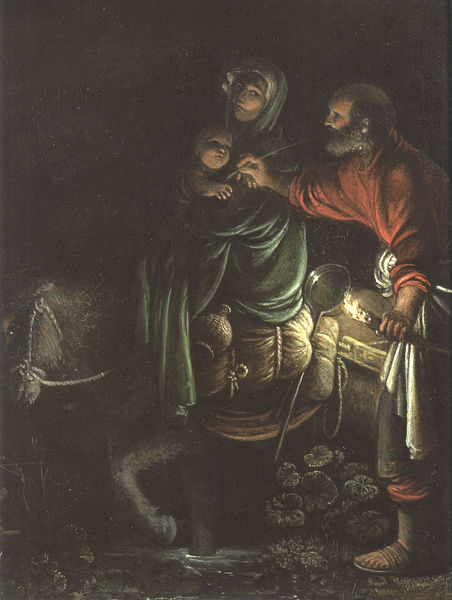
Titel: Die Flucht nach Ägypten
Künstler: Adam Elsheimer
Institution: München, Bayrische Staatsgemäldesammlungen
Schlagwörter: blätter, dunkel, feder, feuer, gemälde, mann, umhang, wasser, grün, frau, hintergrund, licht, nacht, schwarz, rot, schleier, tuch, bart, mantel, strick, drei, familie, kind, pflanzen, esel, pferd, krug, reiten, schürze, topf, baby, kopftuch, glatze, sandalen, flucht, knabe, geschirr, pinsel, kleinkind, schein, sandale, christus, jesus, maria, madonna, mutter gottes, fackel, josef, joseph, säugling, ägypten, mann frau, pfanne, heilige familie, jesuskind, facke, biblisches thema, agypten, zaumzeig, flucht nach aegypten, klienkind, gepaeck, christuskind#